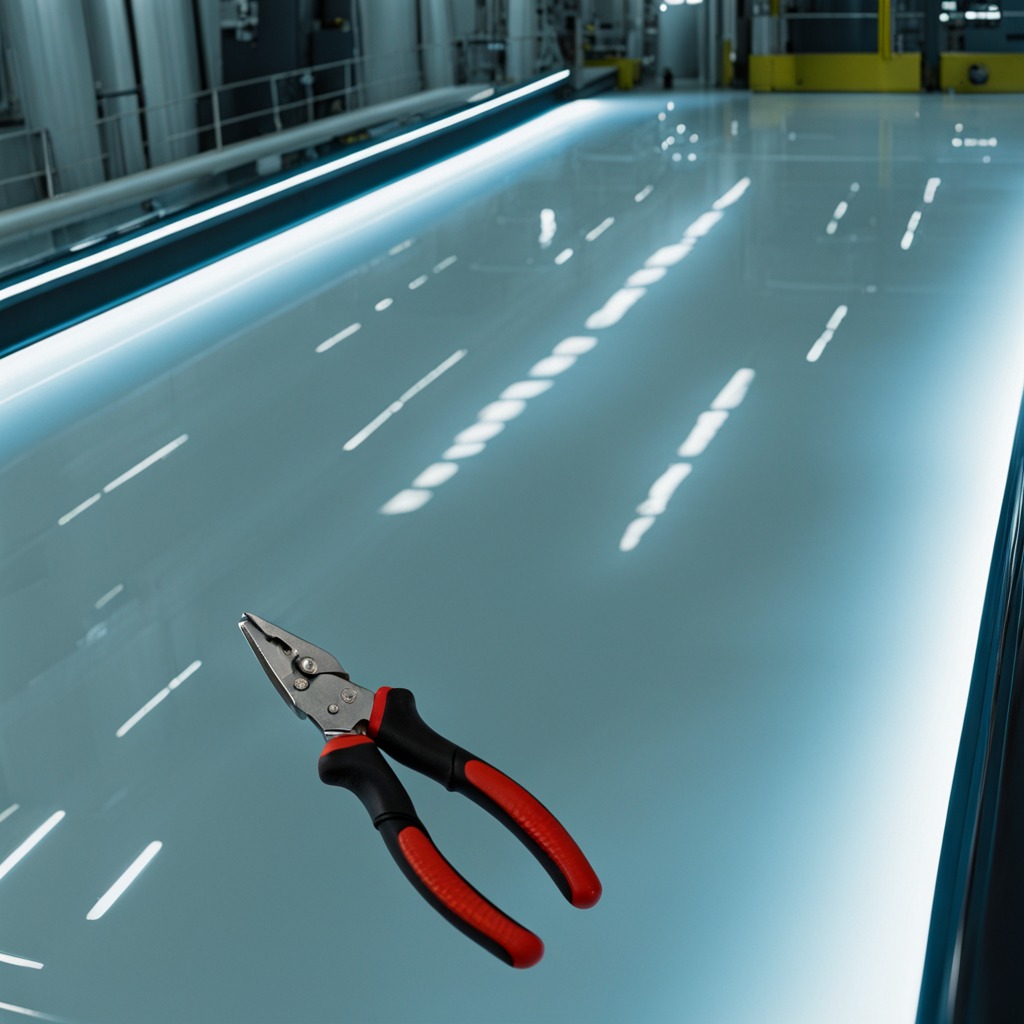
A plier is lying on a table in a ship maintenance bay industrial lighting.